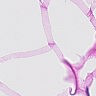
Metastatic tissue present: no